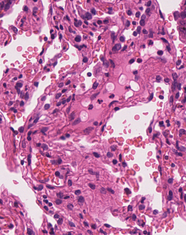
Tumor epithelial tissue: no
Tumor-associated stroma tissue: no
Normal tissue: yes